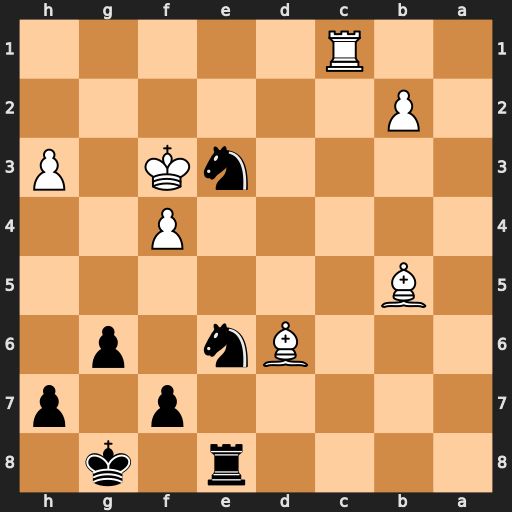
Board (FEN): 4r1k1/5p1p/3Bn1p1/1B6/5P2/4nK1P/1P6/2R5
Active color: b
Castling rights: -
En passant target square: -
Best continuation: Nd4+ Kf2 Nxb5